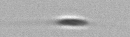
Label: Cylindrotheca_morphotype1